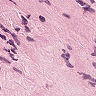
Metastatic tissue present: no